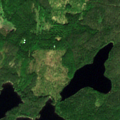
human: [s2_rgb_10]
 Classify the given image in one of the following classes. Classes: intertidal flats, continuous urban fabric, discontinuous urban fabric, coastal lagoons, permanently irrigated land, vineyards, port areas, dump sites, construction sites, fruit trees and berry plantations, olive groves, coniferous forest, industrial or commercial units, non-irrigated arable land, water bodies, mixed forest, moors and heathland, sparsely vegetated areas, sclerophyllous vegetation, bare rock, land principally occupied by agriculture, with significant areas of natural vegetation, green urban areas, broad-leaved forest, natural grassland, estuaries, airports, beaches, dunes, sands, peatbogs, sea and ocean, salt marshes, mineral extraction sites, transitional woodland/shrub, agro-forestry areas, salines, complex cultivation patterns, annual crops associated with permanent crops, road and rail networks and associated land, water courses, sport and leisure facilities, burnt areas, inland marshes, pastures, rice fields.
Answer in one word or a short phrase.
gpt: coniferous forest, mixed forest, water bodies